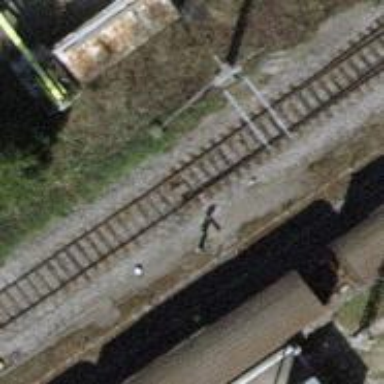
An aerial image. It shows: Railway switch.